Question: I need to add a custom attribute to the order model ("").
This attr needs to be defined by admin staff, after the order has been successfully saved, ideally on the , in the main order block.
It needs to be independent of invoice / shipment etc - maybe attached to an order "'edit'" event.
I've made a number of custom attributes for other entities (notably - customers). And I realize this is the same process. But I'm not clear how to go about amending an order with this attribute, as there is no obvious "update" action. "Edit" may make sense, but I'd rather not duplicate orders needlessly.
Once this attr is in place, I want to display it in the grid.
(Note = check out <URL>
(and for anyone else in need of this solution):
screenshot :

'''
app/local/WACI/SalesExt
/Block
/Adminhtml
/Sales
-Dynamicsord.php
/controllers
/Adminhtml
/Sales
- OrderController.php
/etc
- config.xml
/Helper
- Data.php
/sql
/waci_salesext_setup
-mysql4-install-0.2.0.php
'''
'''
<?xml version="1.0"?>
<config>
<modules>
<WACI_SalesExt>
<version>0.2.0</version>
</WACI_SalesExt>
</modules>
<global>
<helpers>
<WACI_SalesExt>
<class>WACI_SalesExt_Helper</class>
</WACI_SalesExt>
</helpers>
<blocks>
<WACI_SalesExt>
<class>WACI_SalesExt_Block</class>
</WACI_SalesExt>
<adminhtml> <!-- unclear if i need this second declaration for admin-->
<WACI_SalesExt>
<class>WACI_SalesExt_Block</class>
</WACI_SalesExt>
</adminhtml>
</blocks>
<models>
<WACI_SalesExt>
<class>WACI_SalesExt_Model</class>
<resourceModel>salesext_mysql4</resourceModel>
</WACI_SalesExt>
</models>
<resources>
<waci_salesext_setup>
<setup>
<module>WACI_SalesExt</module>
<class>Mage_Sales_Model_Mysql4_Setup</class>
</setup>
<connection>
<use>core_setup</use>
</connection>
</waci_salesext_setup>
<waci_salesext_write>
<connection>
<use>core_write</use>
</connection>
</waci_salesext_write>
<waci_salesext_read>
<connection>
<use>core_read</use>
</connection>
</waci_salesext_read>
</resources>
</global>
<admin>
<routers>
<adminhtml>
<use>admin</use>
<args>
<modules>
<WACI_SalesExt after="Mage_Adminhtml_Sales">WACI_SalesExt_Adminhtml</WACI_SalesExt>
</modules>
</args>
</adminhtml>
</routers>
</admin>
</config>
'''
'''
$installer = $this;
$installer->startSetup();
$installer->addAttribute('order', 'dynamics_ord', array(
'type' =>'varchar',
'visible' => true,
'required' => false,
'is_user_defined' => false,
'note' => 'Dynamics ORD')
);
$installer->getConnection()->addColumn($installer->getTable('sales_flat_order'), 'dynamics_ord','VARCHAR(255) NULL DEFAULT NULL');
$installer->getConnection()->addColumn($installer->getTable('sales_flat_order_grid'), 'dynamics_ord','VARCHAR(255) NULL DEFAULT NULL');
$installer->endSetup();
'''
'''
<?php echo $this->getLayout()->createBlock('WACI_SalesExt/adminhtml_sales_dynamicsord')->setOrderId($_order->getId())->toHtml() ?>
'''
'''
<?php if ('sales_order' == Mage::app()->getRequest()->getControllerName() ): ?>
<tr>
<td class="label"><label for="dynamics_ord">Dynamics ORD</label></td>
<td class="value">
<form action="<?php echo $this->getFormUrl(); ?>" method="post" id="ord_form">
<input type="hidden" name="form_key" value="<?php echo $this->getFormKey(); ?>" />
<input type="hidden" name="token" value="<?php echo $this->getToken(); ?>" />
<div class="">
<input type="text" class="input-text" name="dynamics_ord" value="<?php echo $this->getOrder()->getData('dynamics_ord'); ?>" style="width:150px; float:left; display:inline;" />
<button onclick="editForm.submit()" style="float:left;margin:3px 10px 0;">Update</button>
</div>
</form>
<script type="text/javascript">
editForm = new varienForm('ord_form');
</script>
</td>
</tr>
<?php endif; ?>
'''
'''
class WACI_SalesExt_Block_Adminhtml_Sales_Dynamicsord extends Mage_Adminhtml_Block_Template
{
public function __construct()
{
parent::__construct();
$this->setTemplate('sales/ord_form.phtml');
}
public function getOrder(){
return Mage::registry('current_order');
}
public function getFormUrl(){
return Mage::helper("adminhtml")->getUrl('*/sales_order/editord', array('order_id'=>$this->getOrder()->getId()) );
}
}
'''
'''
include_once Mage::getModuleDir('controllers', 'Mage_Adminhtml') . DS . 'Sales' . DS . 'OrderController.php';
class WACI_SalesExt_Adminhtml_Sales_OrderController extends Mage_Adminhtml_Sales_OrderController
{
public function editordAction()
{
$postData = $this->getRequest()->getPost();
Mage::log('WACI_SalesExt_Adminhtml_Sales_OrderController::ordEditAction'.print_r($postData, true) );
$id = $this->getRequest()->getParam('order_id');
$order = Mage::getModel('sales/order')->load($id);
$order->setDynamicsOrd($postData['dynamics_ord']);
$order->save();
// return to sales_order view
Mage::app()->getResponse()->setRedirect(Mage::helper('adminhtml')->getUrl("adminhtml/sales_order/view", array('order_id'=> $id)));
}
}
'''
Been looking around for some info on this issue, and <URL> seems pretty close to what I want to do. But it's not clear that I'll be able to create an editable input via this workflow.
I'll note that I'm on Mage 1.11 - and I've gathered that the standard EAV pattern is no longer used for the order model.
Cheers -
---
### Update
(note the "current" module contents.)
- - -
At this point, I don't think i have my router set up correctly. In your example, you called '<?php echo $this->getEditFormUrl(); ?>' . I'm not sure if that is supposed to output a formatted action url, but it wasn't. I dropped my own in, but its still not hitting the router correctly.
Currently, the value in the form action =
'''
action ="http://my.domain.com/index.php/my_admin/sales_order/editord/key/2e56d7f560dc4d356e3ef9519764b8a84858e5cd40d3c1f5821a423b949b9a6a/"
'''
And just hits a "page not found". As far as I can tell, the router be accurate here. I've tried a number of different combinations; I'm apparently missing something important on the admin router issue. I understand the 'key/ee6'... is probably messing with me, but I'm not clear how to deal with it appropriately.
---
### Update
Routing problem was simple error I was needlessly making complex: I had a miss-spelled directory name "AdminHtml" vs "Adminhtml" - causing the router to get lost.
Oh Magento...
Thanks @R.S. for teh help.
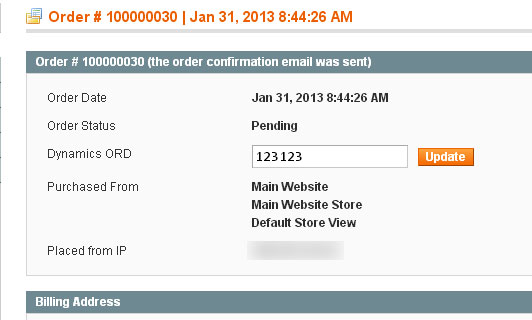
Answer: You could try adding the 'editable input' to the 'Account Information' section on your order detail page.
In /app/design/adminhtml/default/default/template/sales/order/view/info.phtml

Add
'''
<?php echo $this->getLayout()->createBlock('salesext/adminhtml_editform')->setOrderId($_order->getId())->toHtml() ?>
'''
In your block
'''
<?php
class WACI_SalesExt_Block_Adminhtml_Editform extends Mage_Adminhtml_Block_Template
{
public function __construct()
{
parent::__construct();
$this->setTemplate('salesext/edit_form.phtml');
}
public function getOrder(){
return Mage::registry('current_order');
}
public function getFormUrl(){
return Mage::helper("adminhtml")->getUrl('*/sales_order/editField', array('order_id'=>$this->getOrder()->getId());
}
...
'''
in /app/design/adminhtml/default/default/template/salesext/edit_form.phtml
'''
<?php if ('sales_order' == Mage::app()->getRequest()->getControllerName() : ?>
<div id="change-order-email" style="display:none">
<form action="<?php echo $this->getEditFormUrl(); ?>" method="post" id="edit_form">
<input type="hidden" name="form_key" value="<?php echo $this->getFormKey(); ?>" />
<input type="hidden" name="token" value="<?php echo $this->getToken(); ?>" />
<table cellspacing="4" class="form-list">
<tr>
<td>Field</td>
<td><input .... class="required-entry validate-email" /></td>
</tr>
</table>
</form>
<button onclick="editForm.submit()">Change</button>
</div>
<script type="text/javascript">
editForm = new varienForm('edit_form');
</script>
<?php endif; ?>
'''
In /app/code/local/CWACI/SalesExt/controllers/Adminhtml/Sales/OrderController.php
'''
<?php
include_once Mage::getModuleDir('controllers', 'Mage_Adminhtml') . DS . 'Sales' . DS . 'OrderController.php';
class CWACI_SalesExt_Adminhtml_Sales_OrderController extends Mage_Adminhtml_Sales_OrderController
{
public function editFieldAction()
{
$postData = $this->getRequest()->getPost();
$id = $this->getRequest()->getParam('order_id');
$order = Mage::getModel('sales/order')->load($id);
$order->setFieldName($postData[field_name]);
.....
$order->save();
'''
In your config.xml
'''
...
<admin>
<routers>
<adminhtml>
<use>admin</use>
<args>
<modules>
<CWACI_SalesExt after="Mage_Adminhtml_Sales">CWACI_SalesExt_Adminhtml</CWACI_SalesExt>
</modules>
</args>
</adminhtml>
</routers>
</admin>
'''
.....
Also see <URL> to prevent making modification directly to core templates.